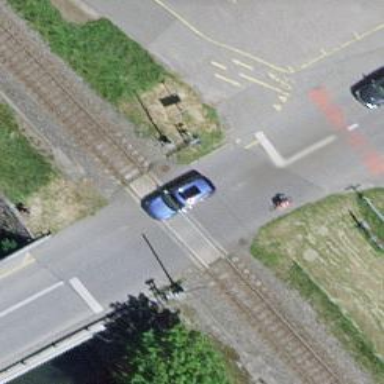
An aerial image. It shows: Level crossing at the railway with full barrier.